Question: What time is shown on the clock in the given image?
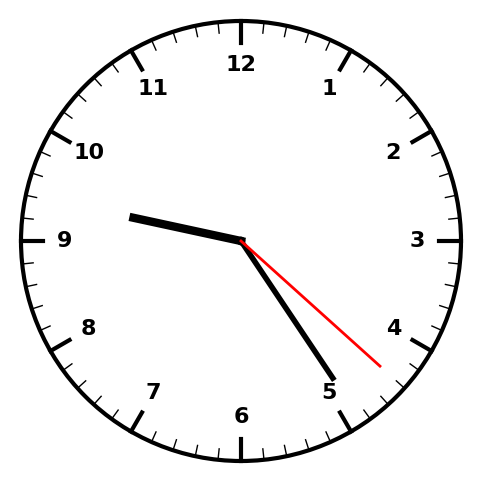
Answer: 09:24:22